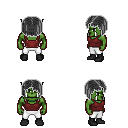
a pixel art fantasy rpg character, male body template, orc, green skin, maroon pirate shirt, white pants, gray pageboy hairstyle, black shoes, four views (front, back, left, right), 2x2 character sprite sheet, small pixel art, hard edges, no anti-aliasing